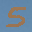
Label: 5